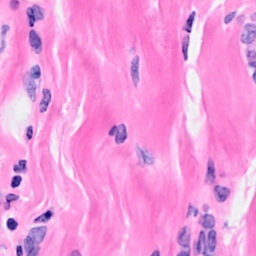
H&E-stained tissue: Breast